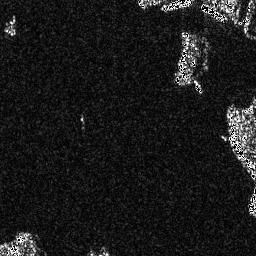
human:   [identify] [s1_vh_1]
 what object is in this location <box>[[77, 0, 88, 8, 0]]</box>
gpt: <ref>1 medium ship at the top right</ref>

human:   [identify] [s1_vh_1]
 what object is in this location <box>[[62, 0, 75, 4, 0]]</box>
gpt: <ref>1 small ship at the top</ref>